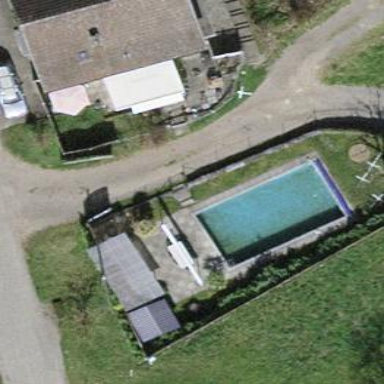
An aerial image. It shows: Swimming pool located in leisure land.